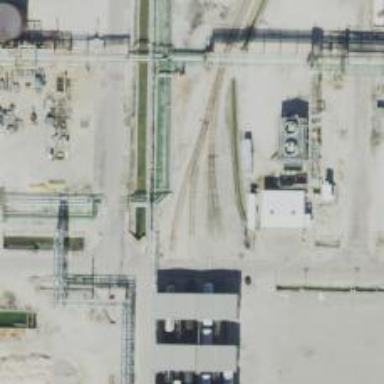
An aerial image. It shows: Rail spur service.